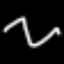
Label: squiggle